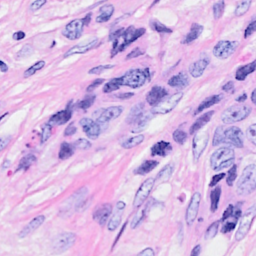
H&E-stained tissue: Breast